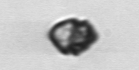
Label: Kryptoperidinium_triquetrum